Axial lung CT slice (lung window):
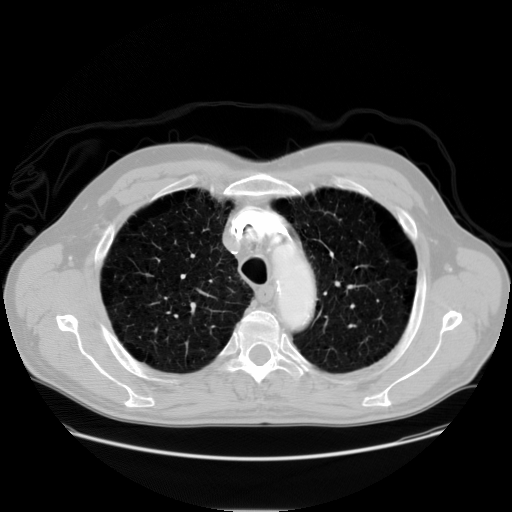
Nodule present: no